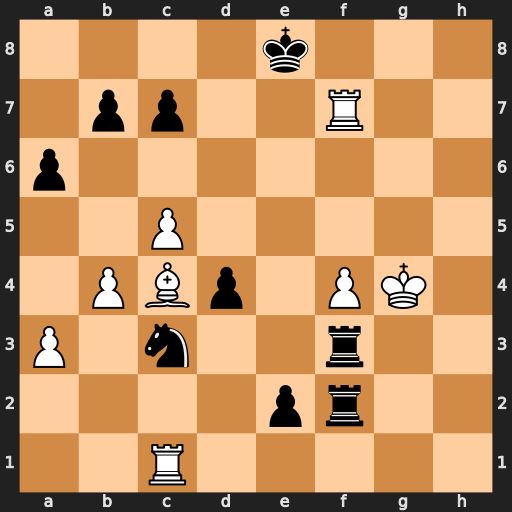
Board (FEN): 4k3/1pp2R2/p7/2P5/1PBp1PK1/P1n2r2/4pr2/2R5
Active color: w
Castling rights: -
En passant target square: -
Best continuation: Rh1 Rxf4+ Rxf4